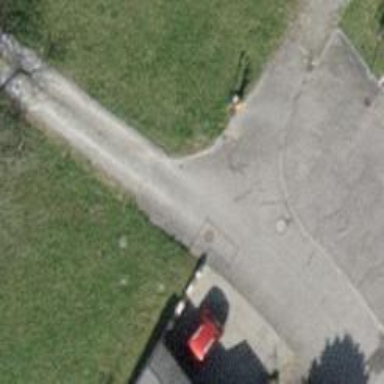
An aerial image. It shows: Unpaved path.